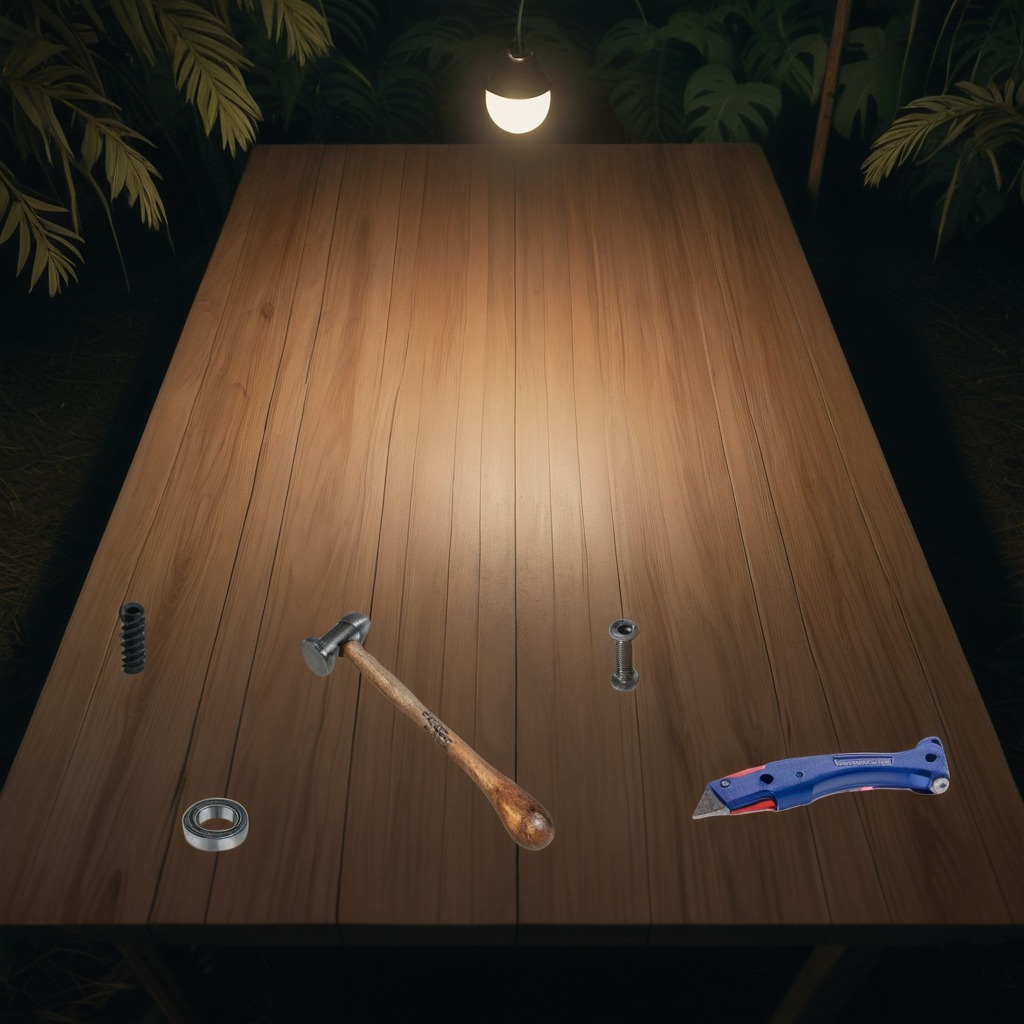
A metal ball bearing, a utility knife, a metal machine screw, a hammer, and a coiled metal spring are lying on a wooden table inside a jungle field workshop tent at night.